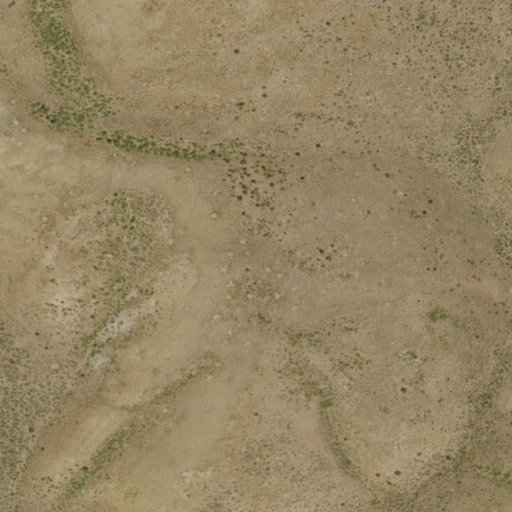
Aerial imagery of mountains in Nevada named H D Range containing shrub and grassland